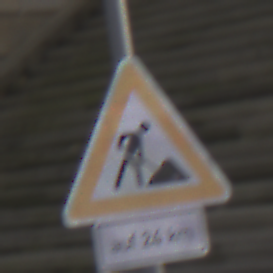
Verkehrszeichen: Arbeitsstelle
Zusatzzeichen unten: LaengeEinerStrecke6
Umgebung: Outdoor, Urban
Tageszeit: Midday
Wetter: Overcast
Licht: Natural
Jahreszeit: NotSpecified
Kontrast: LowContrast